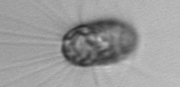
Label: Corethron_hystrix